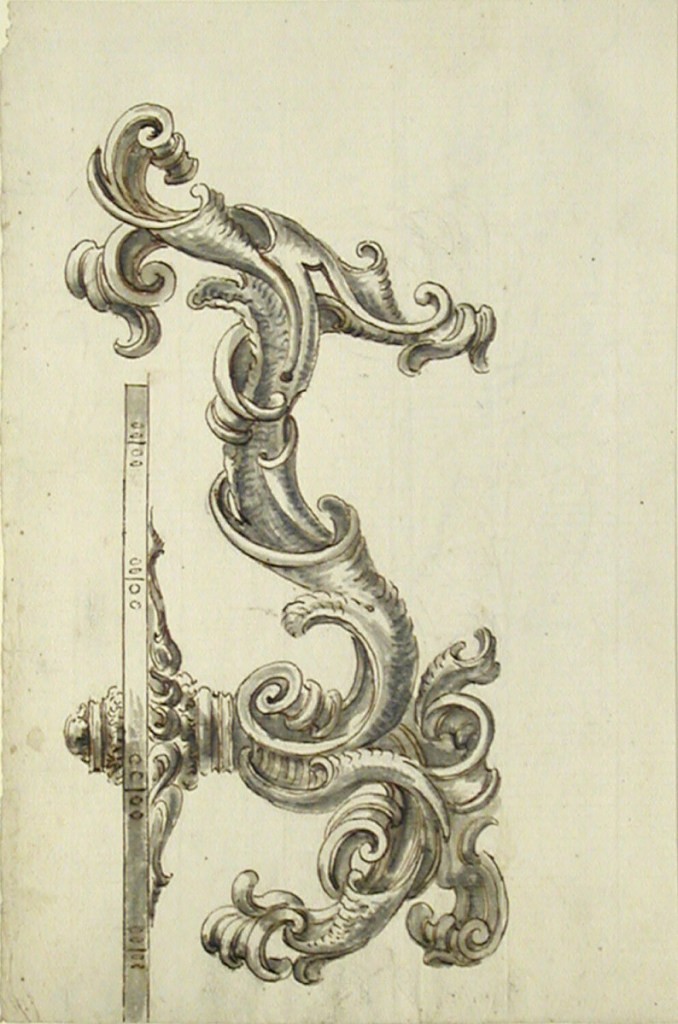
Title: Design for a carving frame for a back panel of a coach
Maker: Unknown
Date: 1725–50
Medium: Brush and gray wash, pen and ink, black chalk on paper
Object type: Drawing
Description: A wheel and the left half of the frame is shown.  Scrollwork and rocaille.